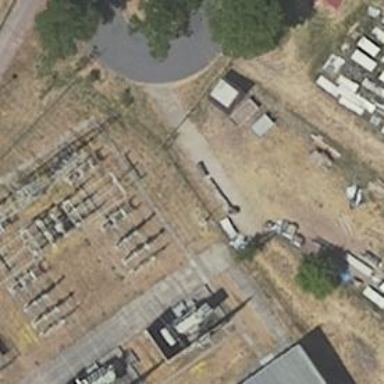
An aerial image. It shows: Switch for power supply.